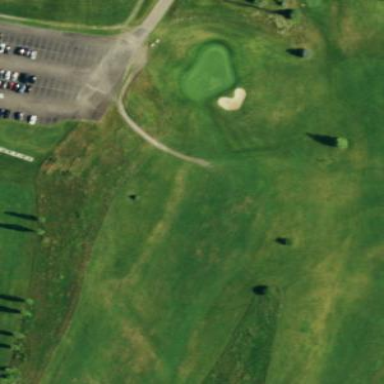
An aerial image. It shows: Scenic golf fairway.